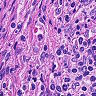
Metastatic tissue present: yes